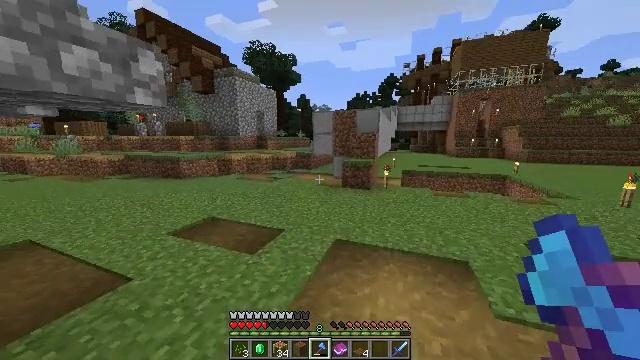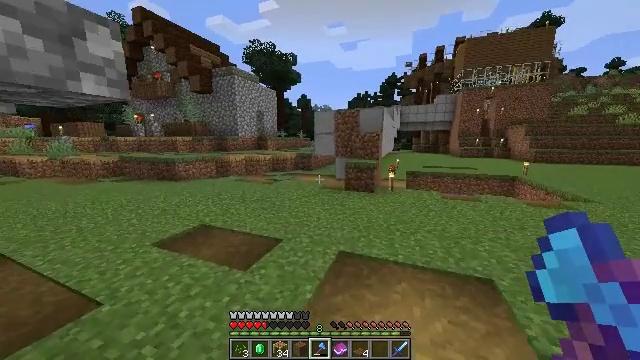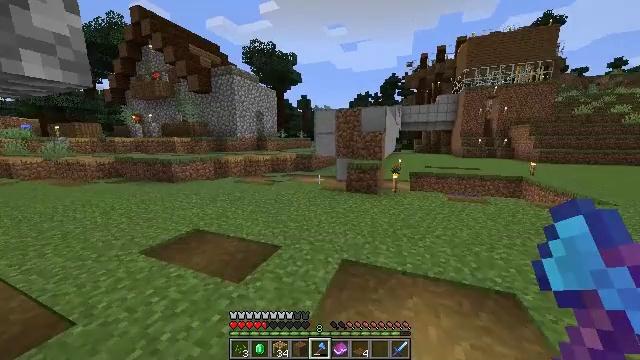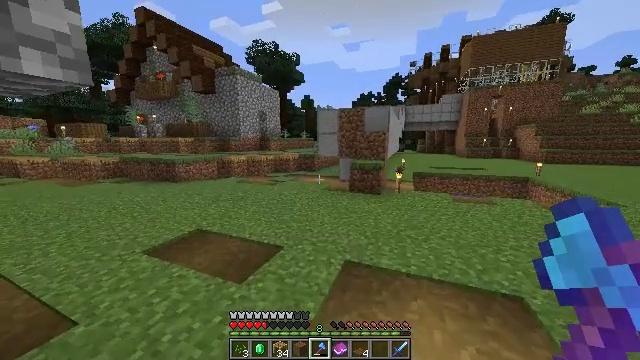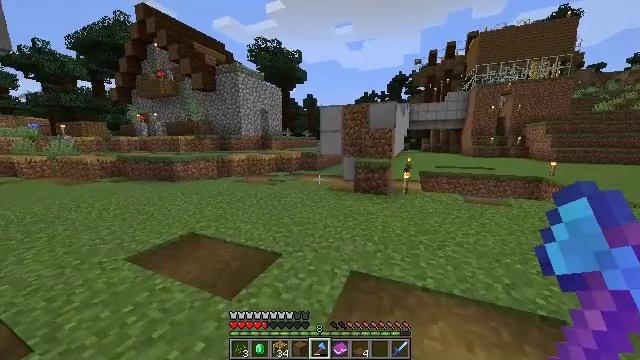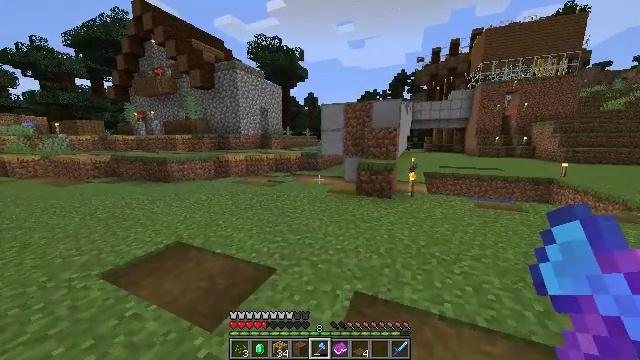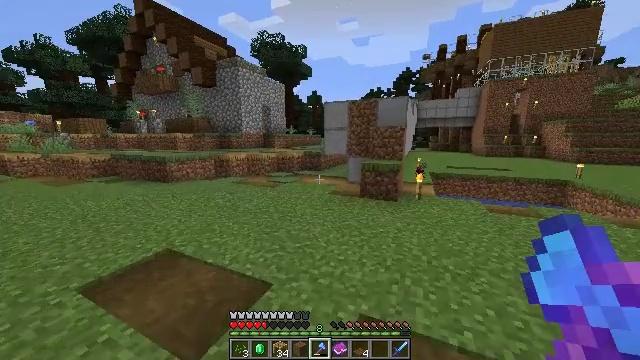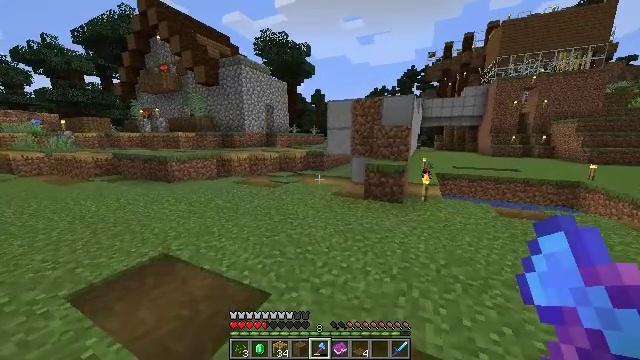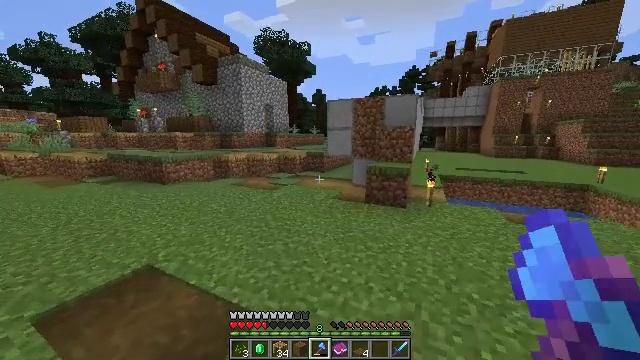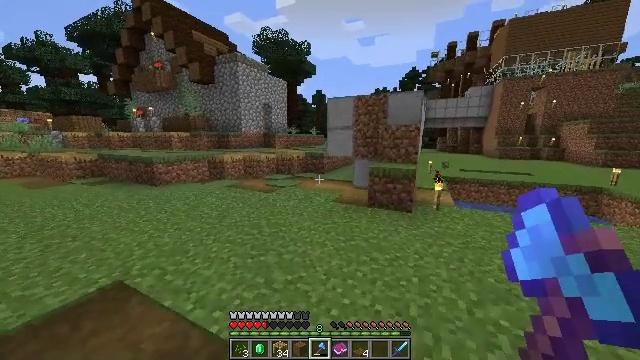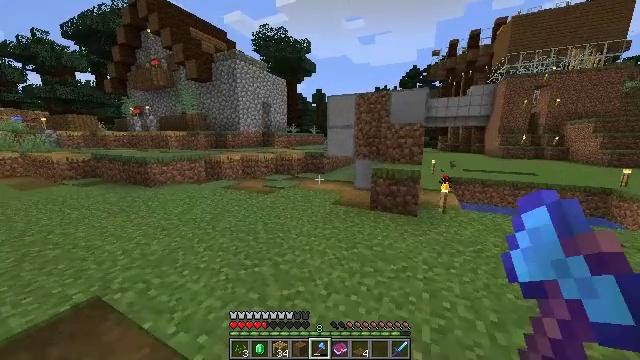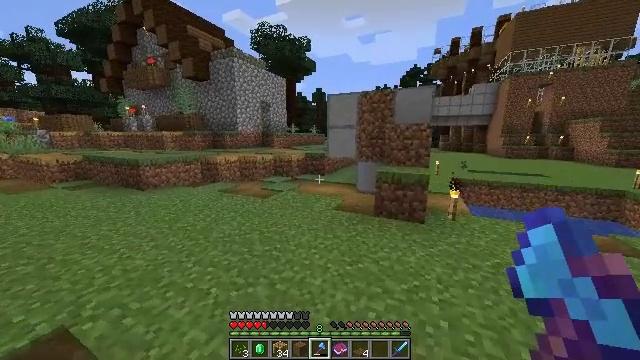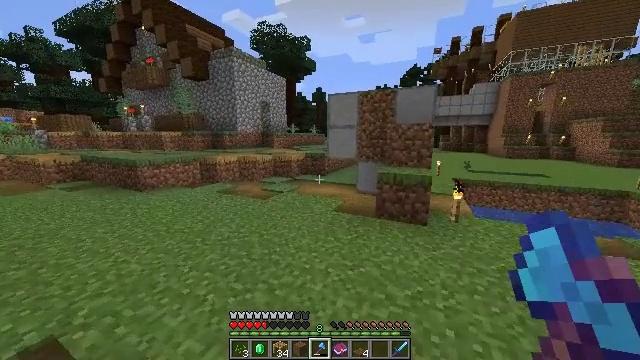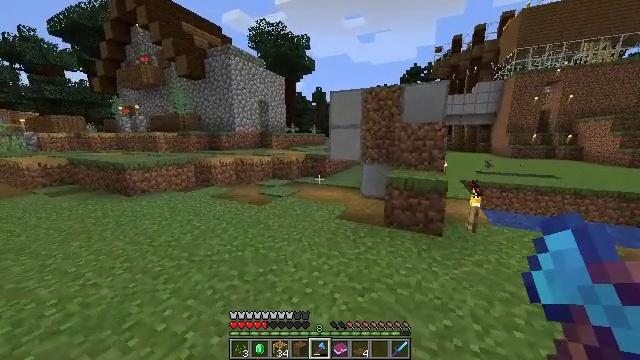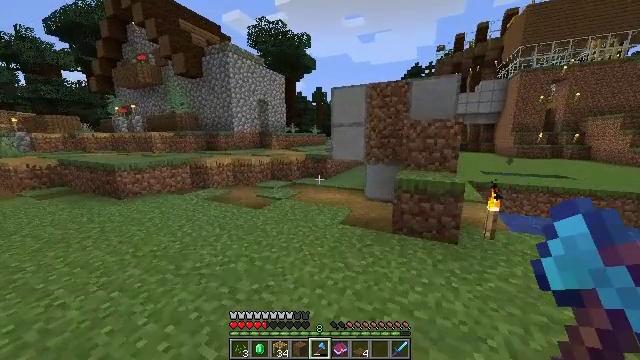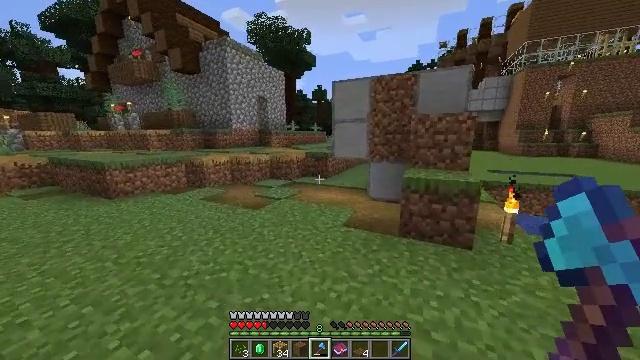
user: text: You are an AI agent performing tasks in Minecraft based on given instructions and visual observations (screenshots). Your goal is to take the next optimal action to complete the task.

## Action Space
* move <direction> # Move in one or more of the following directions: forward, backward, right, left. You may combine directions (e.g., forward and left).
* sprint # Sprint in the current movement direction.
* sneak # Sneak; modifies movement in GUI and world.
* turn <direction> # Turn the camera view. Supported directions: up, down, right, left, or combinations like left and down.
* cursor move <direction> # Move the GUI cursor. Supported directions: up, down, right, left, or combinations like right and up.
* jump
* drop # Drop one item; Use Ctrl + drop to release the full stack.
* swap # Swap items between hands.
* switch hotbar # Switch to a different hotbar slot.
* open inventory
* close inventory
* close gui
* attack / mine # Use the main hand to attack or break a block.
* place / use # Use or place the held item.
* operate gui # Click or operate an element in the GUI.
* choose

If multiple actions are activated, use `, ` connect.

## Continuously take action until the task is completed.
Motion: motion action
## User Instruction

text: Harvest stripped spruce log.
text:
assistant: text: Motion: move forward, sprint
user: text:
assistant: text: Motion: move forward
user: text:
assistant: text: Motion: move forward
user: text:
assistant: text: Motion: move forward
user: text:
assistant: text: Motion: move forward
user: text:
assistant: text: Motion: move forward
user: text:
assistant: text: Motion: move forward, sprint
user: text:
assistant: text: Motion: move forward, sprint
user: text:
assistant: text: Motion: move forward, sprint
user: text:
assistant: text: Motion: move forward, sprint
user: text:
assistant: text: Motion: move forward
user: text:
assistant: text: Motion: move forward
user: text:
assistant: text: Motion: move forward
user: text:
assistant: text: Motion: move forward
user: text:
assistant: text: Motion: move forward
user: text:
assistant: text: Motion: move forward
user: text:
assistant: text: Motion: move forward, turn right
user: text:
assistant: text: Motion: move forward and move left, turn right and down
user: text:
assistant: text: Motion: move forward and move left, turn right and down
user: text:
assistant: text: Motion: move forward and move left, turn right
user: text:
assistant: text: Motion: move forward
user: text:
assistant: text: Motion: move forward
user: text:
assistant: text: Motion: move forward
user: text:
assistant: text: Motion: move forward
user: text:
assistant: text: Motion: move forward
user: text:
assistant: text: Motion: move forward
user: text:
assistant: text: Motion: move forward
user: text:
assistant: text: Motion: move forward, turn right
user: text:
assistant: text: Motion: move forward, turn right
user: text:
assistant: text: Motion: turn right and up